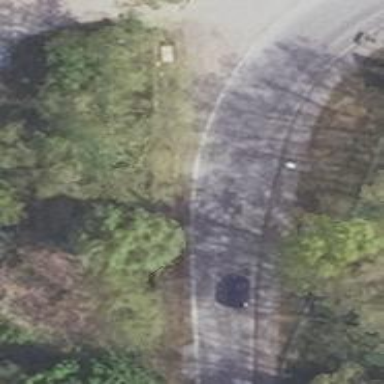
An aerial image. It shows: Residential road with asphalt surface. There is sidewalk on the left side.